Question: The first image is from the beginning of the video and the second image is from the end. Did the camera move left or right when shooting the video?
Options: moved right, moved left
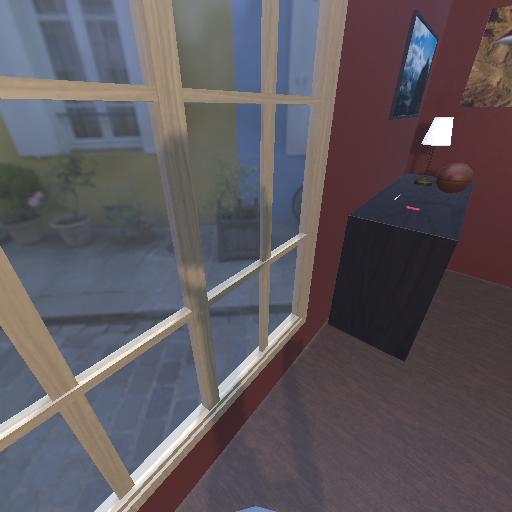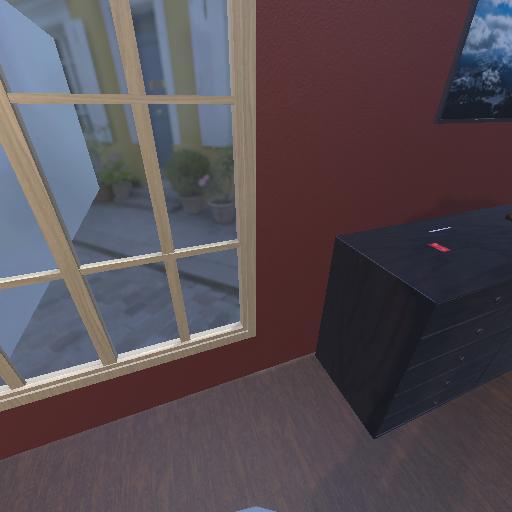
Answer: moved right